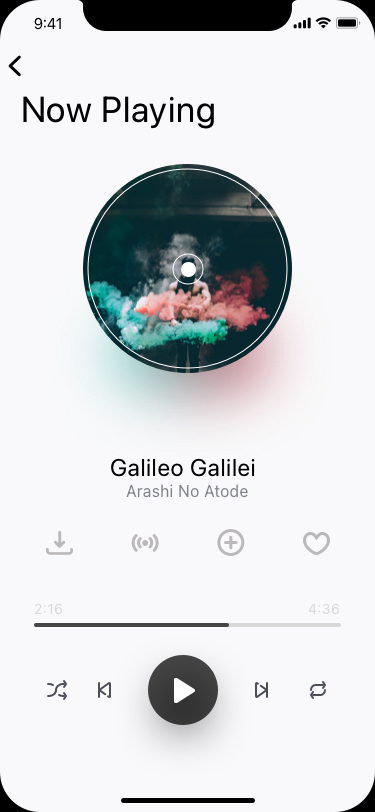
Text in this UI design:
Now Playing
Galileo Galilei
Arashi No Atode